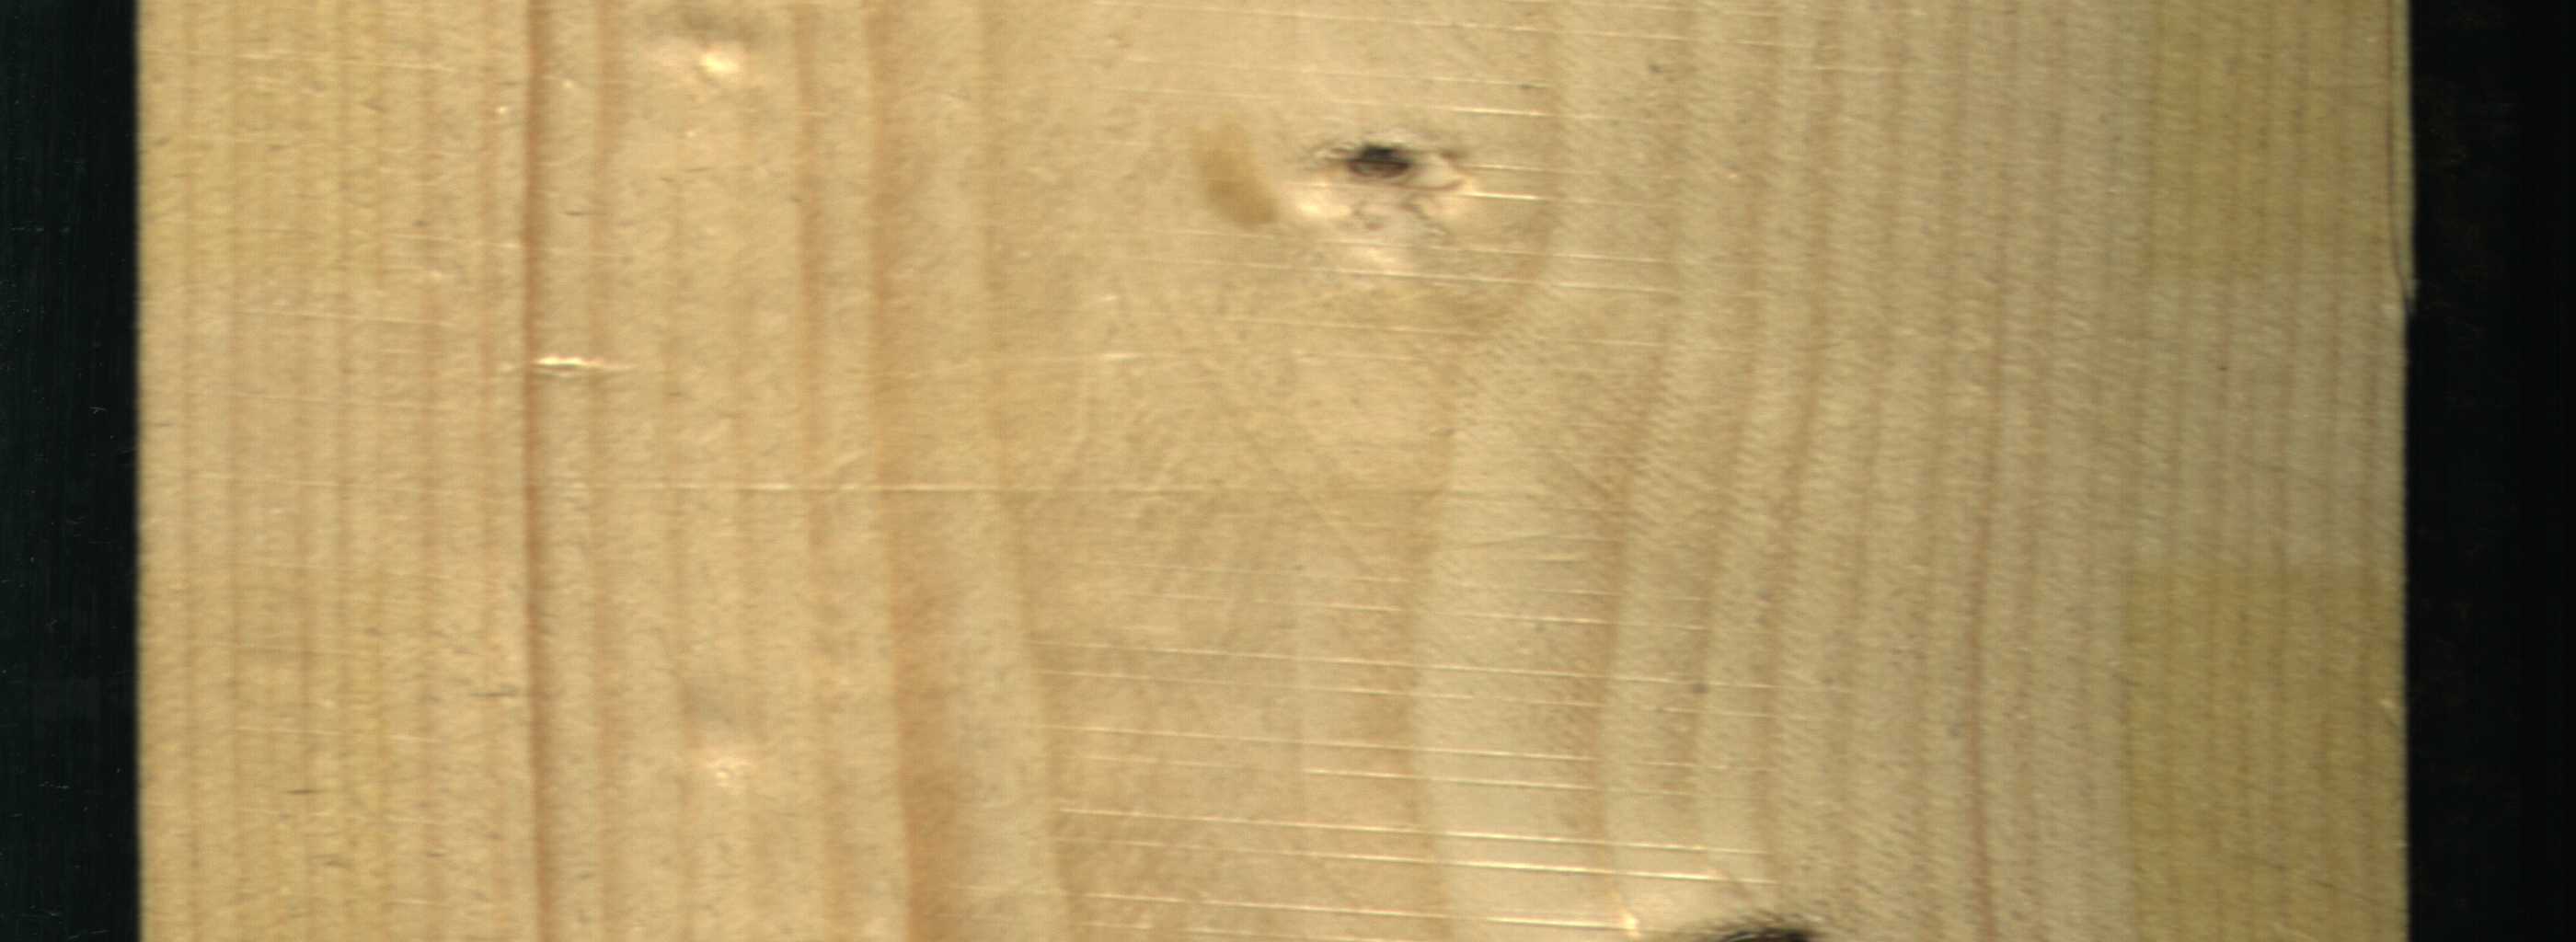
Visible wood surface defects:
Dead_Knot
Dead_Knot